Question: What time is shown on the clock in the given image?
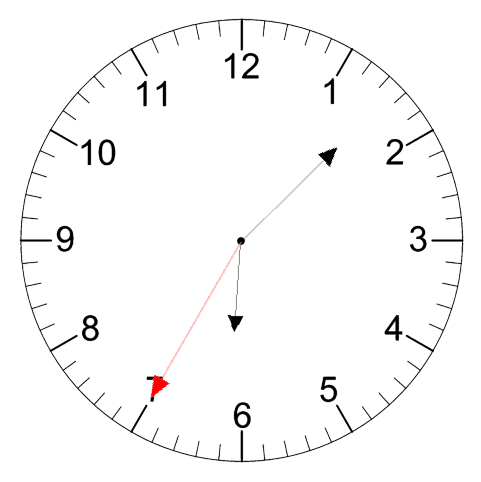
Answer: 06:07:35